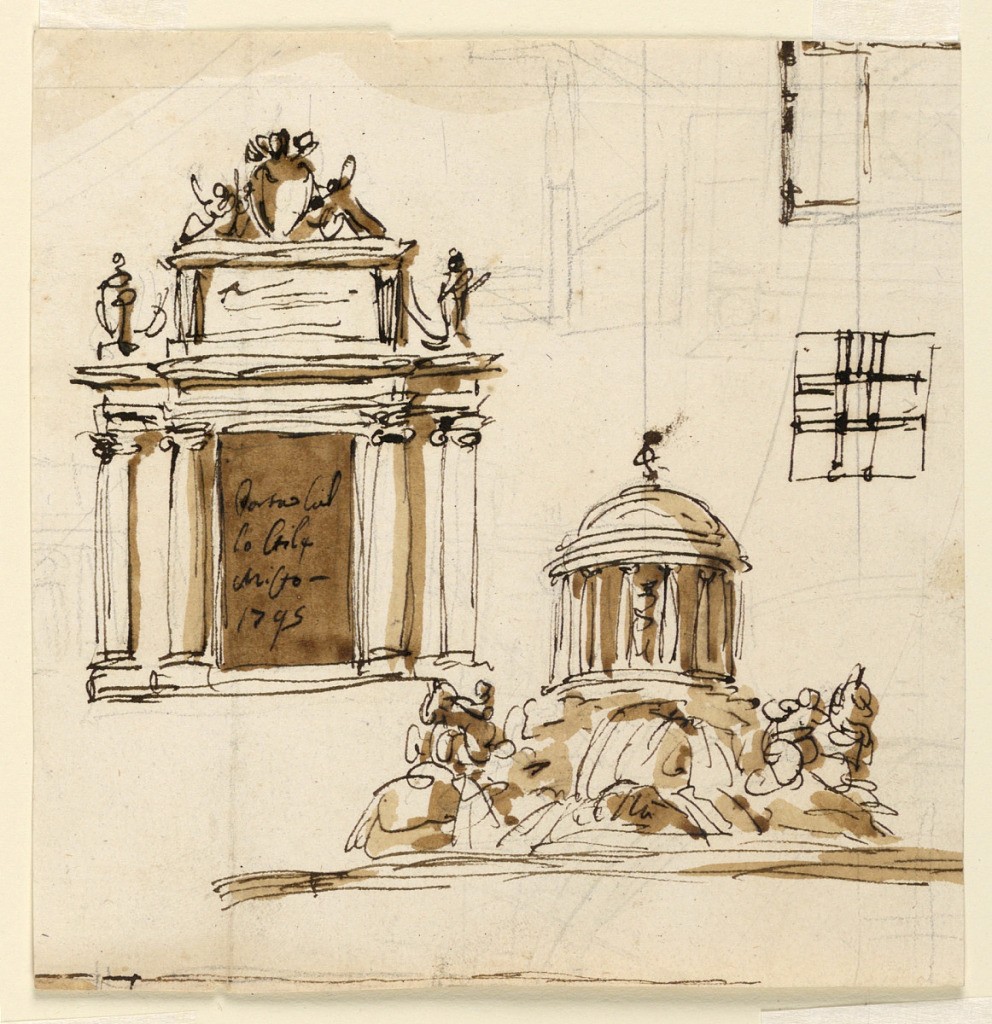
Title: Gateway and a fountain
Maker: Giuseppe Barberi, Italian, 1746–1809
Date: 1795
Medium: Pen and brown ink, brush and brown wash, graphite on off-white laid paper
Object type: Drawing
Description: At left: a gateway leading to a house. The door is flanked by embedded Ionic columns and receding panels and pilasters. Above is a framed inscription tablet flanked by alternatively suggested motifs, an urn at left, a figure at right. Seated genii support a papal escutcheon, on top. Below, at right: a circular pavilion stands upon a rock from which water pours. Horses and mermen are shown upon lower laterally protruding parts of the rock. Part of a plan and a plan of a square structure are above, lines of a plan at the bottom. Part of a plan, crayon, covers the entire sheet.